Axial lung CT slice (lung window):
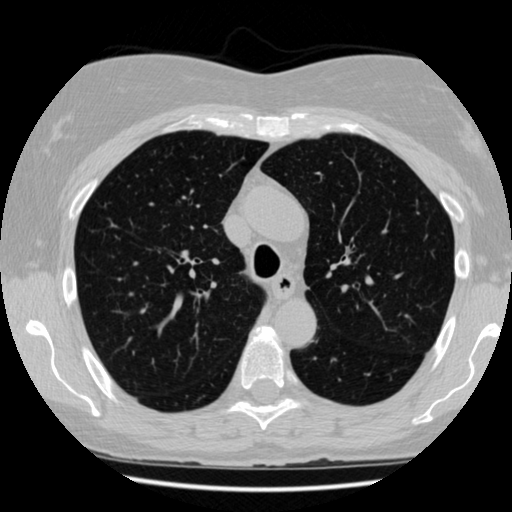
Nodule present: no